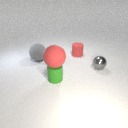
small gray metal sphere to the right of small green rubber cylinder